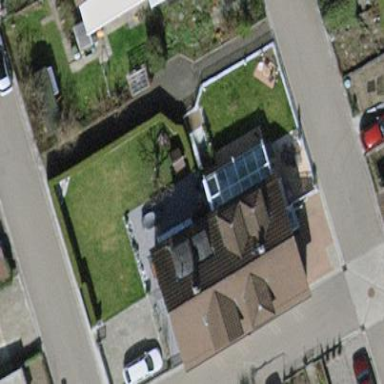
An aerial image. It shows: Semidetached house with gabled roof covered in tiles. The roof is oriented across the building.